Interaction volume radius: 10 \u00c5
Interaction volume height: 15 \u00c5
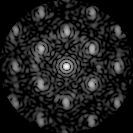
Disorder parameter: 0.4009